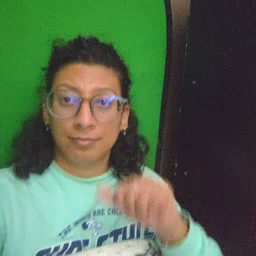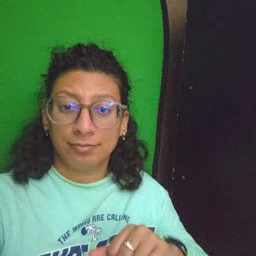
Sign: read